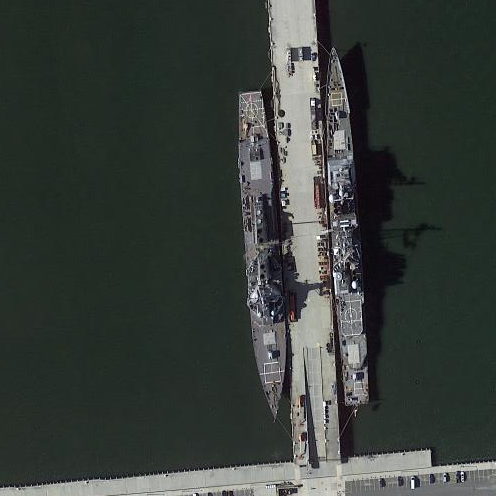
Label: destroyer